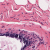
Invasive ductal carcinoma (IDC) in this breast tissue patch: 0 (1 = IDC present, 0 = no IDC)